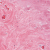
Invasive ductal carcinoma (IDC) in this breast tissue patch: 0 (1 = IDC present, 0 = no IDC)